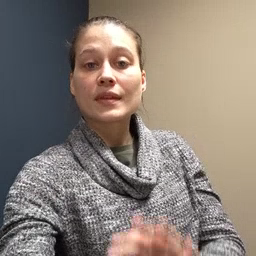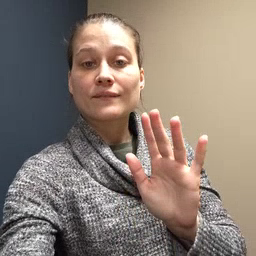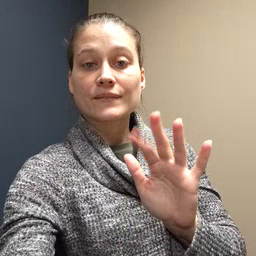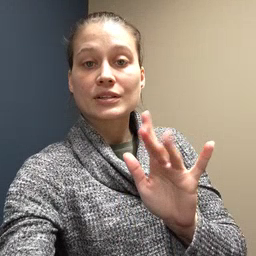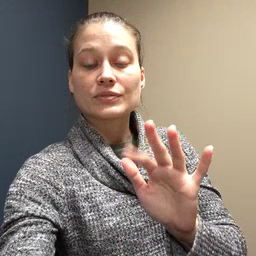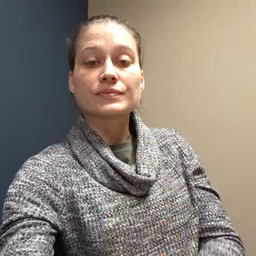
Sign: finger